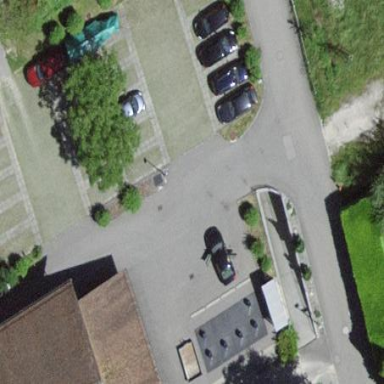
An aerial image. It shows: Parking area.